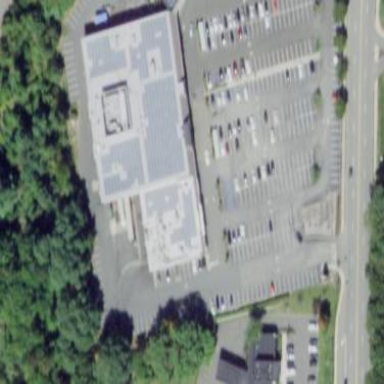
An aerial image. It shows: Commercial building that houses mall.